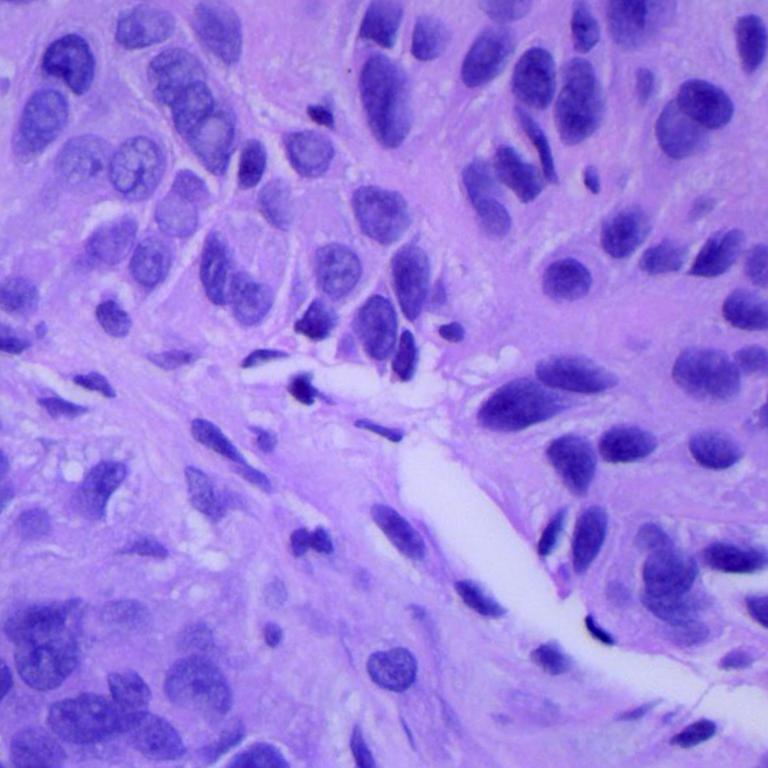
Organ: lung
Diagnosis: squamous carcinomas